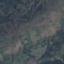
Label: HerbaceousVegetation